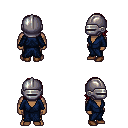
a pixel art fantasy rpg character, male body template, human, dark skin, blue robe, gold greaves, brunette long bangs hairstyle, metal helm, brown shoes, four views (front, back, left, right), 2x2 character sprite sheet, small pixel art, hard edges, no anti-aliasing